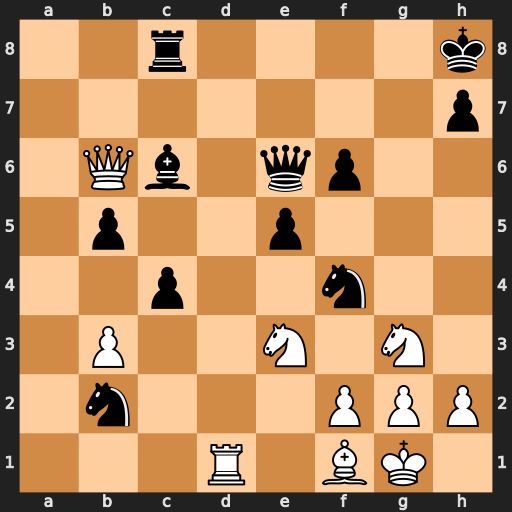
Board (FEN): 2r4k/7p/1Qb1qp2/1p2p3/2p2n2/1P2N1N1/1n3PPP/3R1BK1
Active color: w
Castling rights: -
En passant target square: -
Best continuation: Rd8+ Rxd8 Qxd8+